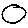
Label: circle